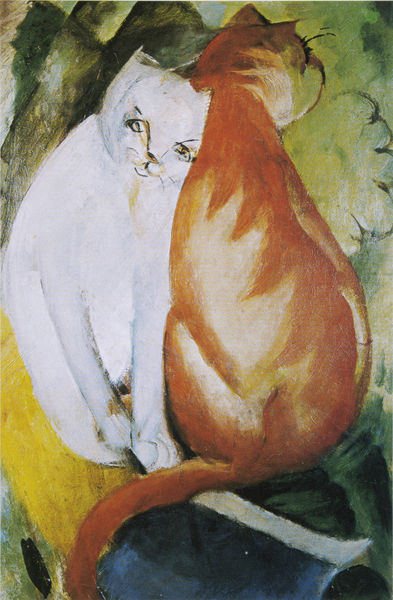
Titel: Katzen, rot und weiß
Künstler: Franz Marc
Standort: Hamburg
Institution: Courtesy Dr. Rainer Horstmann, Kunsthandel
Schlagwörter: baum, blau, blätter, dunkel, gemälde, kopf, laub, weiß, aquarell, bäume, gelb, grün, kubismus, sitzen, äste, braun, brust, bunt, hell, hintergrund, kreide, köpfe, mund, nase, ohr, orange, rücken, schwarz, stuhl, zeichnung, blick, rot, tier, tiere, wolke, expressionismus, gesellschaft, hochformat, malerei, bart, schnurrbart, augen, gesicht, stein, bild, öl, ast, baumstamm, natur, busch, auge, haare, sitzend, paar, blatt, pflanzen, ohren, wald, kreis, beine, fell, schwanz, schweif, farbig, hintern, liebe, zärtlichkeit, lehne, sitz, zwei, farben, mauer, farbe, wasserfarbe, linien, bank, ölgemälde, ernst, pfoten, baumkrone, max ernst, surrealismus, abgewandt, katze, eng, tusche, farbflächen, hinten, kater, schnurrhaare, wei0, macke, barthaare, franz, schmusen, vorderseite, pfote, anschmiegen, tierdarstellung, schnauze, nähe, verliebt, expressiv, hingabe, innig, lieben, espressionismus, schwänze, balu, anlehnen, katzen, getigert, blauer reiter, tatzen, umrisslinien, tatze, max, innigkeit, aquarelle, vorne, farbflecken, tiger, schwant, franz marc, marc, emotion, blaub, buntfarben, emoion, felicitas, fellzeichnung, inig, katzenpaar, kuscheln, kätzin, mieze, schmusend, schmusende katzen, schnurren, sditzend, zweisamkeit, knurren, oaar, schmiegend, paarung, aneinandergeschmiegt, stzen, schnurhaare, schmausen, lautier, weiss orange